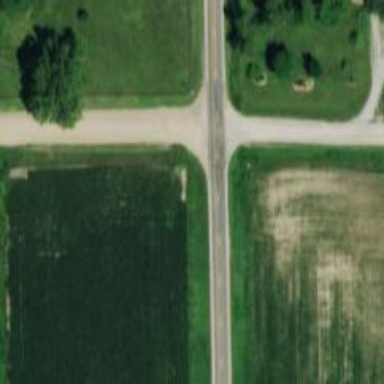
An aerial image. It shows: Tertiary road.